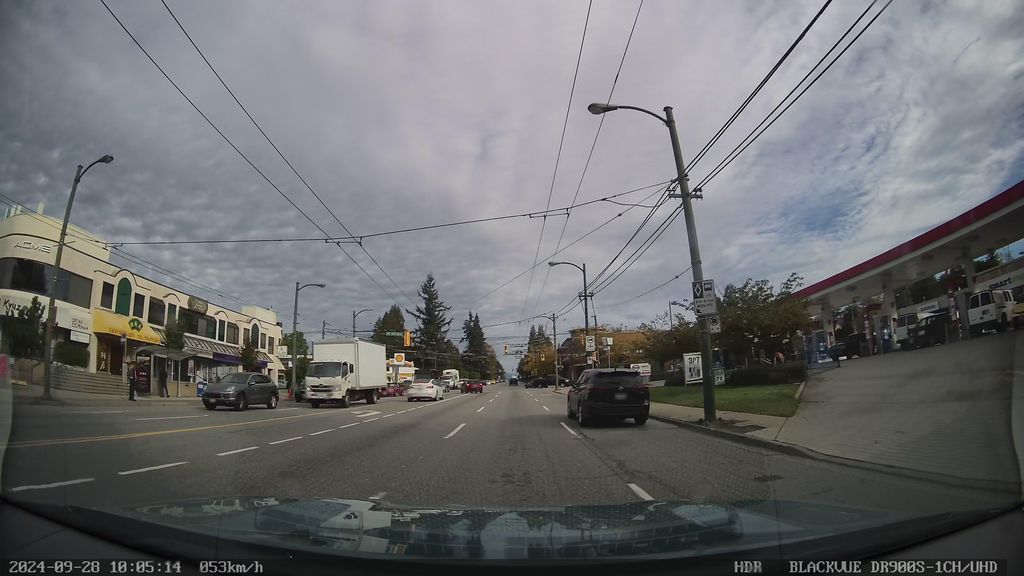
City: vancouver